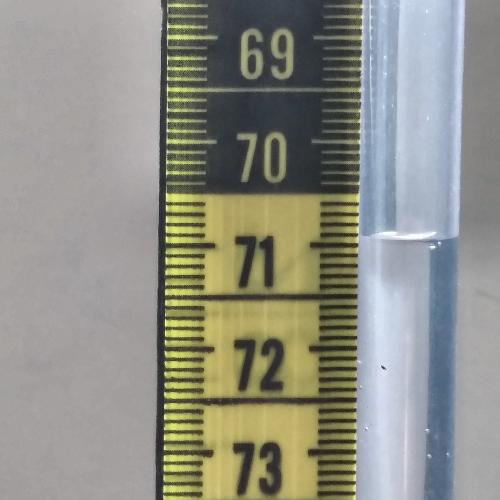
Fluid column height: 70.9 cm